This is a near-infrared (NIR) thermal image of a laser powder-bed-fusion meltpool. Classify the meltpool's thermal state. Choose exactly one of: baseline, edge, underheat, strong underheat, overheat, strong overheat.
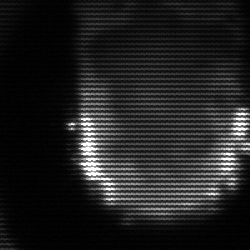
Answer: baseline